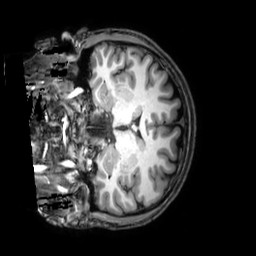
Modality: T1w
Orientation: coronal
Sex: male
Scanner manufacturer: philips
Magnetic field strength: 3 T
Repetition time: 0.008224 s
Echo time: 0.00377 s